Question: I have gridview like this in which i am fetching data from database and it have no header column

this gridview have no header these are rows only.Now Problem is that i want to format that column in which
here u can see '31 DEC' is monday so i want to format the each column in which date is monday.I want to change color of that column which monday in first row .So any one can tell me the idea to do this in c#.
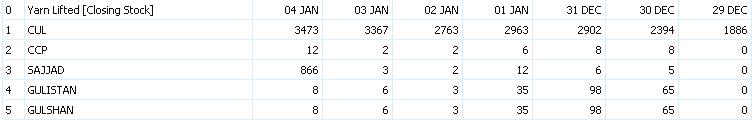
Answer: I found my Own Answer as like this
'''
foreach (TableCell cell in e.Row.Cells) {
if (cell.Text != "-1" && cell.Text != "Cotton Arrival") {
char[] c = new char[7];
c = cell.Text.ToCharArray();
string datee = c[0].ToString()+c[1].ToString() ;
string monthh = c[2].ToString() + c[3].ToString();
string yearr = c[4].ToString() + c[5].ToString() + c[6].ToString() + c[7].ToString();
DateTime dtime = new DateTime(Convert.ToInt32(yearr),Convert.ToInt32(monthh),Convert.ToInt32(datee));
string day = dtime.DayOfWeek.ToString() ;
if (day.ToLower() == "monday")
{
GridView1.Columns[count].ItemStyle.CssClass = "monday";
GridView2.Columns[count].ItemStyle.CssClass = "monday";
GridView3.Columns[count].ItemStyle.CssClass = "monday";
GridView4.Columns[count].ItemStyle.CssClass = "monday";
break;
}
count ++;
}
}
'''